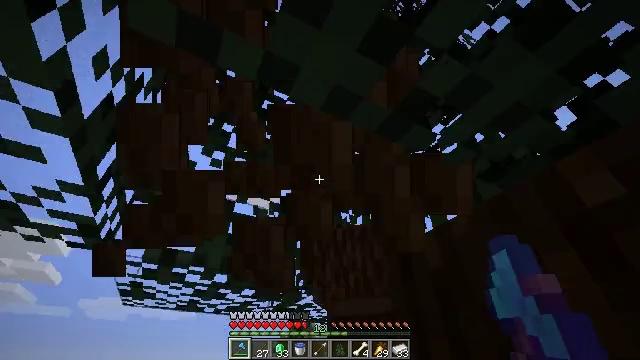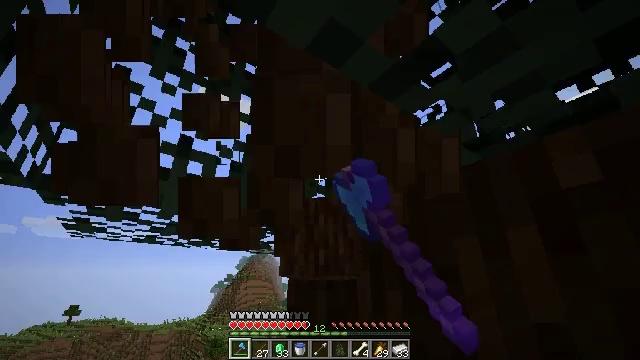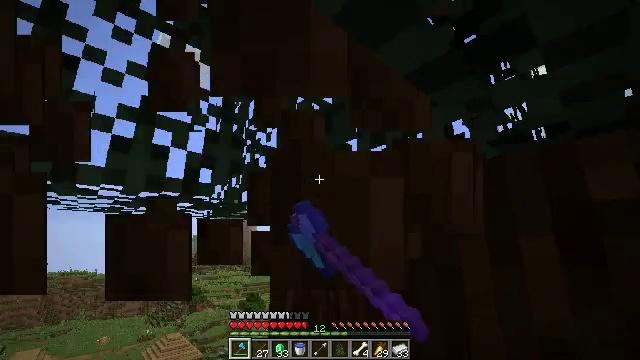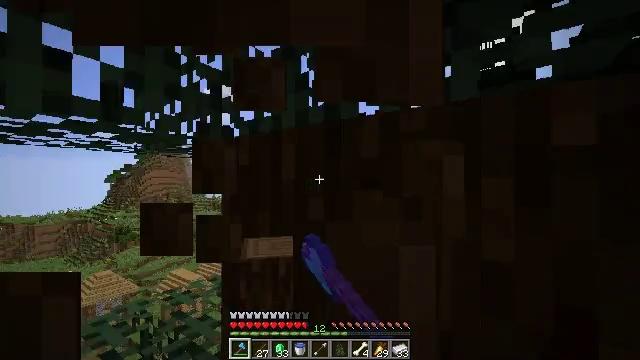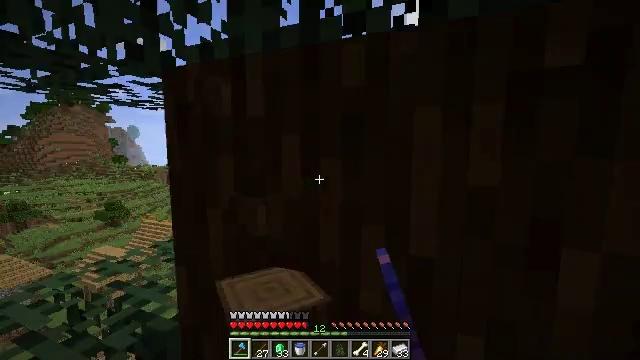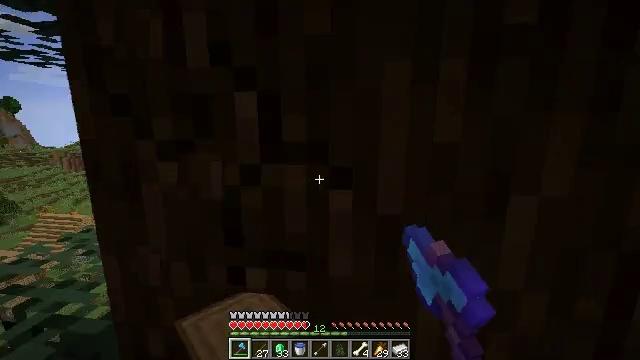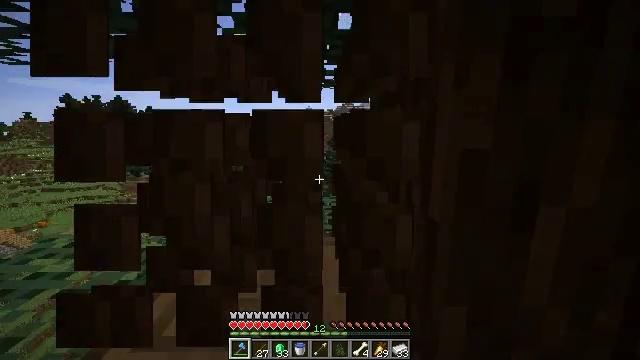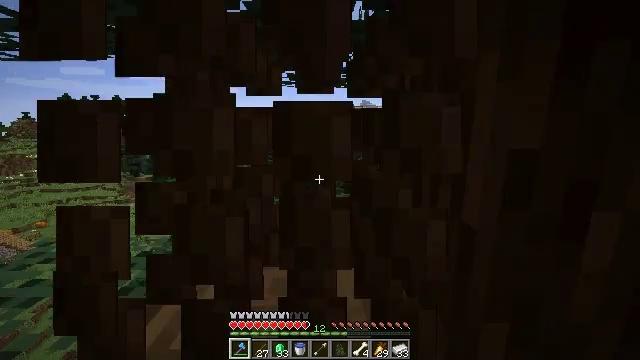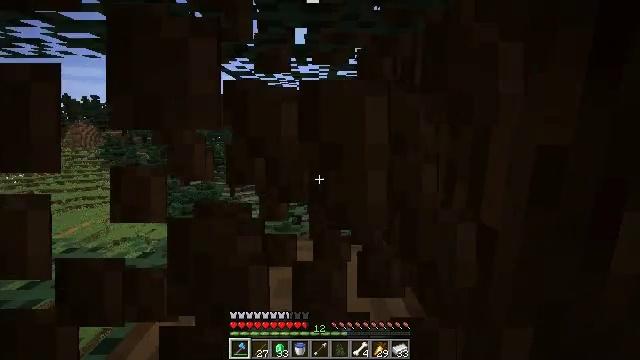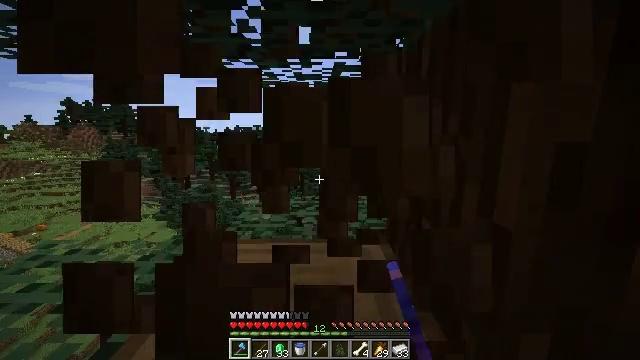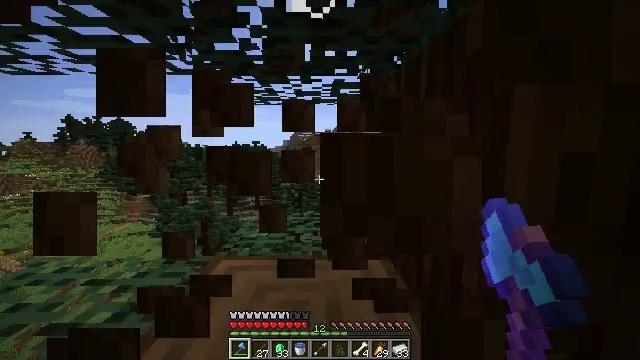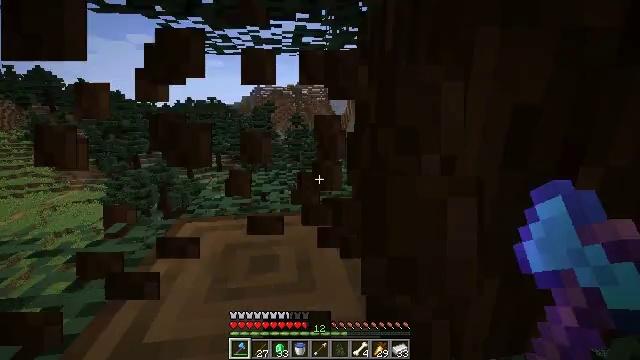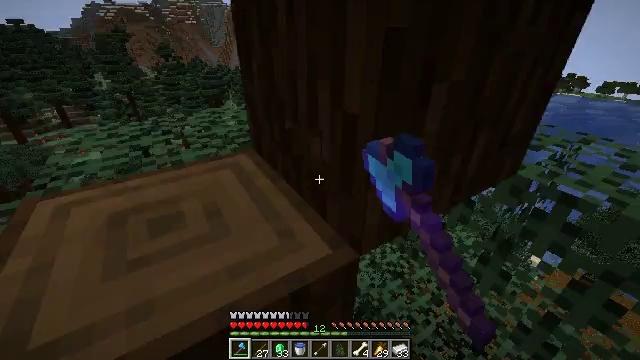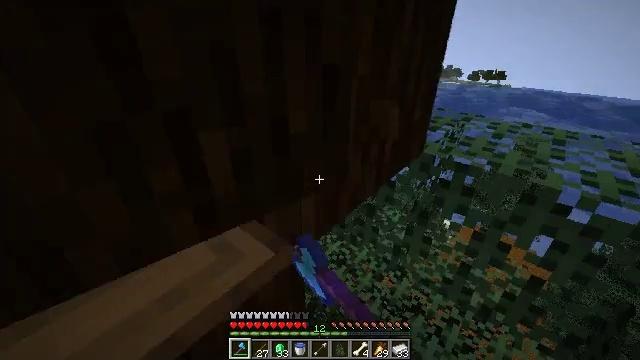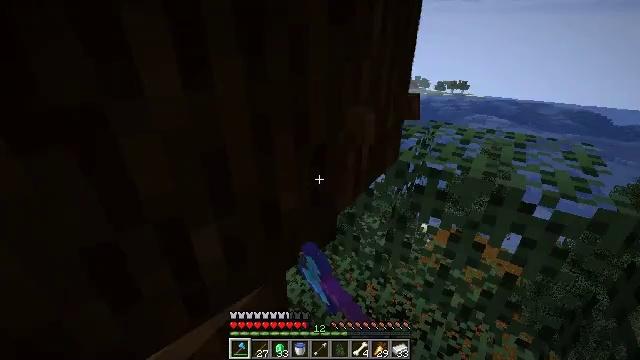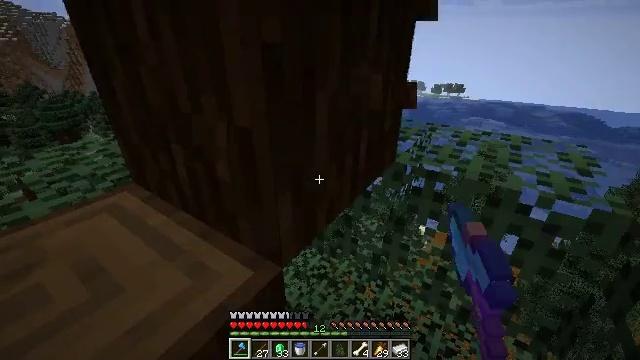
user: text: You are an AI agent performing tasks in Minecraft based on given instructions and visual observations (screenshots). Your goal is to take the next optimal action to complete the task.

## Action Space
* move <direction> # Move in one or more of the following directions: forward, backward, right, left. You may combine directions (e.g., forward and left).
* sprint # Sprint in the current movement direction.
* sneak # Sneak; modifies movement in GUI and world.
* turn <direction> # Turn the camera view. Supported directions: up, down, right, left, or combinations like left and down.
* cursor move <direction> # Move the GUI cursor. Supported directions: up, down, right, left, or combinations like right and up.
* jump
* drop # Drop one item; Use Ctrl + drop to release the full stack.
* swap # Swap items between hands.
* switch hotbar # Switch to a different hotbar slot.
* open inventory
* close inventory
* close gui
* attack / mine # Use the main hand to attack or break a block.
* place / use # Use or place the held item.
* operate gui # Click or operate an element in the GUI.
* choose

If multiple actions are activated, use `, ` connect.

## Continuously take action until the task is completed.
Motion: motion action
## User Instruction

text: Chop down the spruce log.
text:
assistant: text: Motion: move forward and move left, turn right and down, attack / mine, jump
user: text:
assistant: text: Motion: move forward and move left, turn right and down, attack / mine
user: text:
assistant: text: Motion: move forward and move left, turn right and down, attack / mine
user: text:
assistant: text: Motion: move forward, turn right and down, attack / mine
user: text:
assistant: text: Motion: move forward, turn right and down, attack / mine
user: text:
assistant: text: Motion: turn right, attack / mine
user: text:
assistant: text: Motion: attack / mine
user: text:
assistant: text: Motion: attack / mine
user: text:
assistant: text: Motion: attack / mine
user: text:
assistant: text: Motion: turn up, attack / mine
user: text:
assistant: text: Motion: turn right and down, attack / mine
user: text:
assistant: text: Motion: turn right and down, attack / mine
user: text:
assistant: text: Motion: turn right, attack / mine
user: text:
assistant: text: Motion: turn right and up, attack / mine
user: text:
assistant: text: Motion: attack / mine
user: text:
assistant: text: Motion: attack / mine
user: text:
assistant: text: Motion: turn down, attack / mine
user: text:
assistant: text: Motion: turn left and down, attack / mine
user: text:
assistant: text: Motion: turn left and down, attack / mine
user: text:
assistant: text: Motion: turn left and down, attack / mine
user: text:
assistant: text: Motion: turn left and down, attack / mine
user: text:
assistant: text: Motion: attack / mine
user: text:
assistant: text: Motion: attack / mine
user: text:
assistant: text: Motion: attack / mine
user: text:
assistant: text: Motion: attack / mine
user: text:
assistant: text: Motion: turn right and up, attack / mine
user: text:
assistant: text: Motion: turn right and up, attack / mine
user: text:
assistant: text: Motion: turn left and up, attack / mine
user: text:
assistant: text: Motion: turn left and down, attack / mine
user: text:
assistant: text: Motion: turn left and down, attack / mine